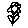
Label: flower